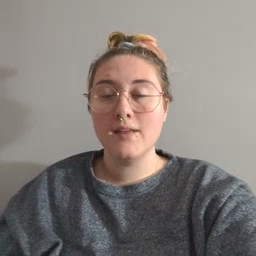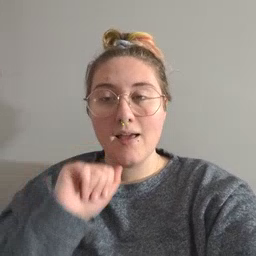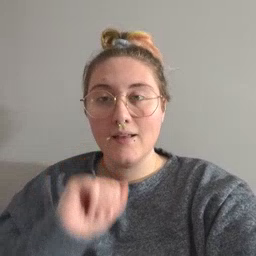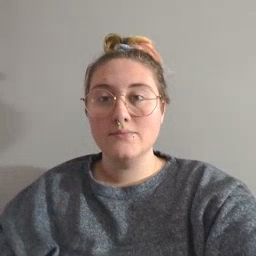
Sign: aunt